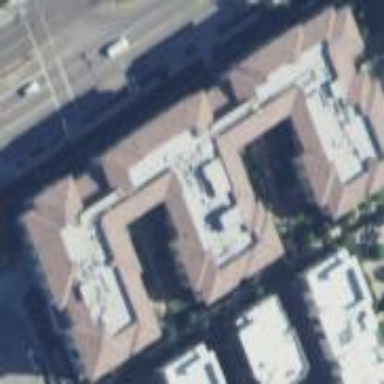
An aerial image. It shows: Building.